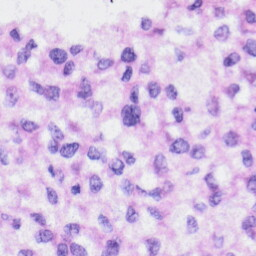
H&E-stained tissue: Liver